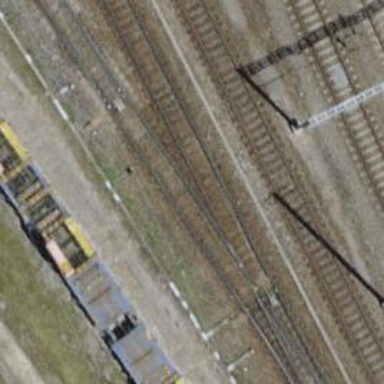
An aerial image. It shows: Railway siding with rails.